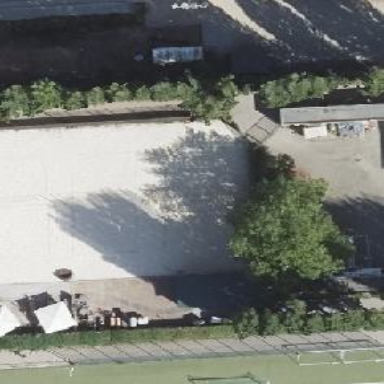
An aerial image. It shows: Sandy pitch for beach volleyball.